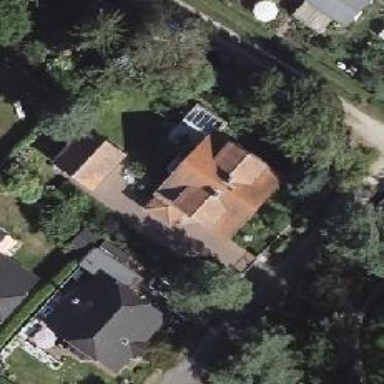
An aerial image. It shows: Detached building.